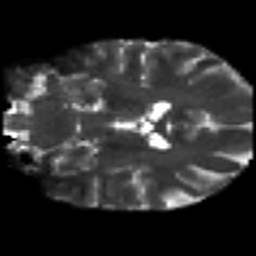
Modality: T2w
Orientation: coronal
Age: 25
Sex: female
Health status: healthy
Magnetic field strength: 3 T
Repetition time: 8.4 s
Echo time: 0.0926 s